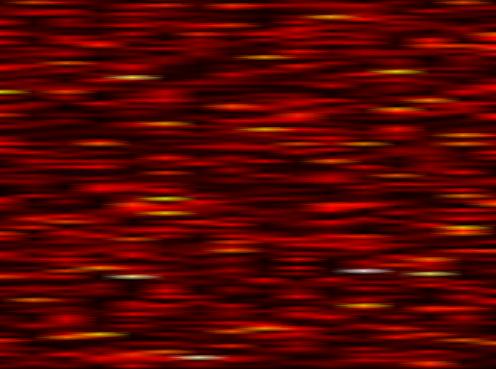
Label: FOFDM